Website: lowes
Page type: customer-info-address
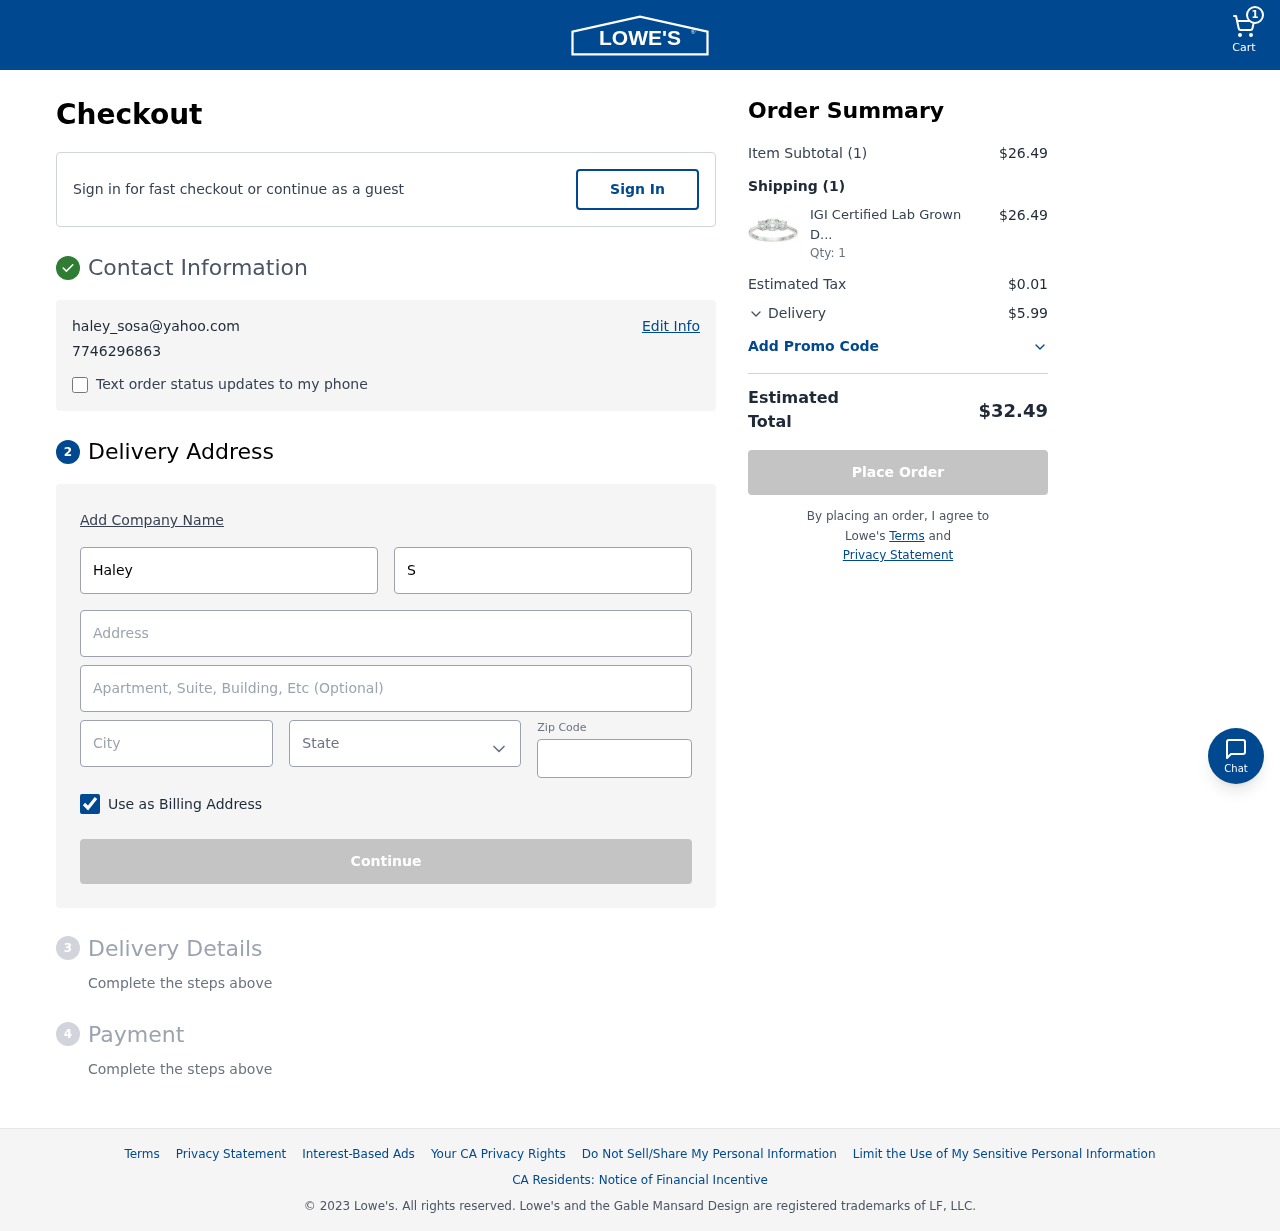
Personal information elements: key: PII_CITY
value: South Nicholas
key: PII_EMAIL
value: haley_sosa@yahoo.com
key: PII_FIRSTNAME
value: Haley
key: PII_LASTNAME
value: Sosa
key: PII_PHONE
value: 7746296863
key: PII_POSTCODE
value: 11311
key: PII_STATE
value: PW
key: PII_STREET
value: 6241 Kenneth Keys
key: PII_STREET2
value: Suite 836
Product elements: key: PRODUCT1_NAME
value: IGI Certified Lab Grown Diamond Anniversary Ring in 14k White Gold (1.5 CT.TW., I-J Color, SI1-SI2 C
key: PRODUCT1_QUANTITY
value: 1
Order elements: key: ORDER_NUM_ITEMS
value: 1
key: ORDER_SUBTOTAL
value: $26.49
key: ORDER_NUM_ITEMS2
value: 1
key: ORDER_SUBTOTAL2
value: $26.49
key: ORDER_TAX
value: $0.01
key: ORDER_SHIPPING_COST
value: $5.99
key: ORDER_TOTAL
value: $32.49